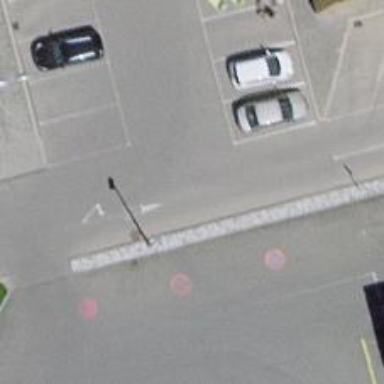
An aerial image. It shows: Asphalt parking aisle along service road.